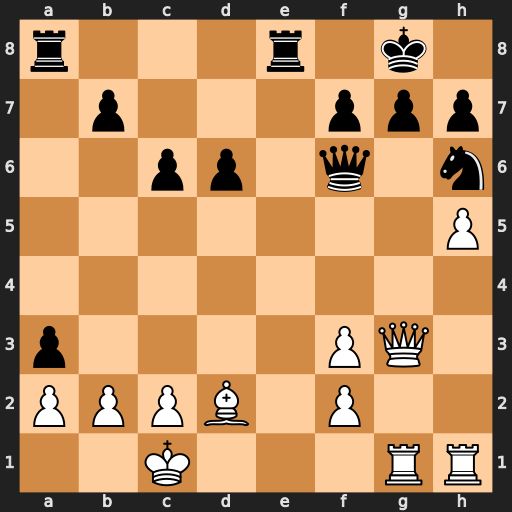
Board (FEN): r3r1k1/1p3ppp/2pp1q1n/7P/8/p4PQ1/PPPB1P2/2K3RR
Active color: w
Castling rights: -
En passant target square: -
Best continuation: Bc3 axb2+ Bxb2 Nf5 Bxf6 Nxg3 Rxg3